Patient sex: F
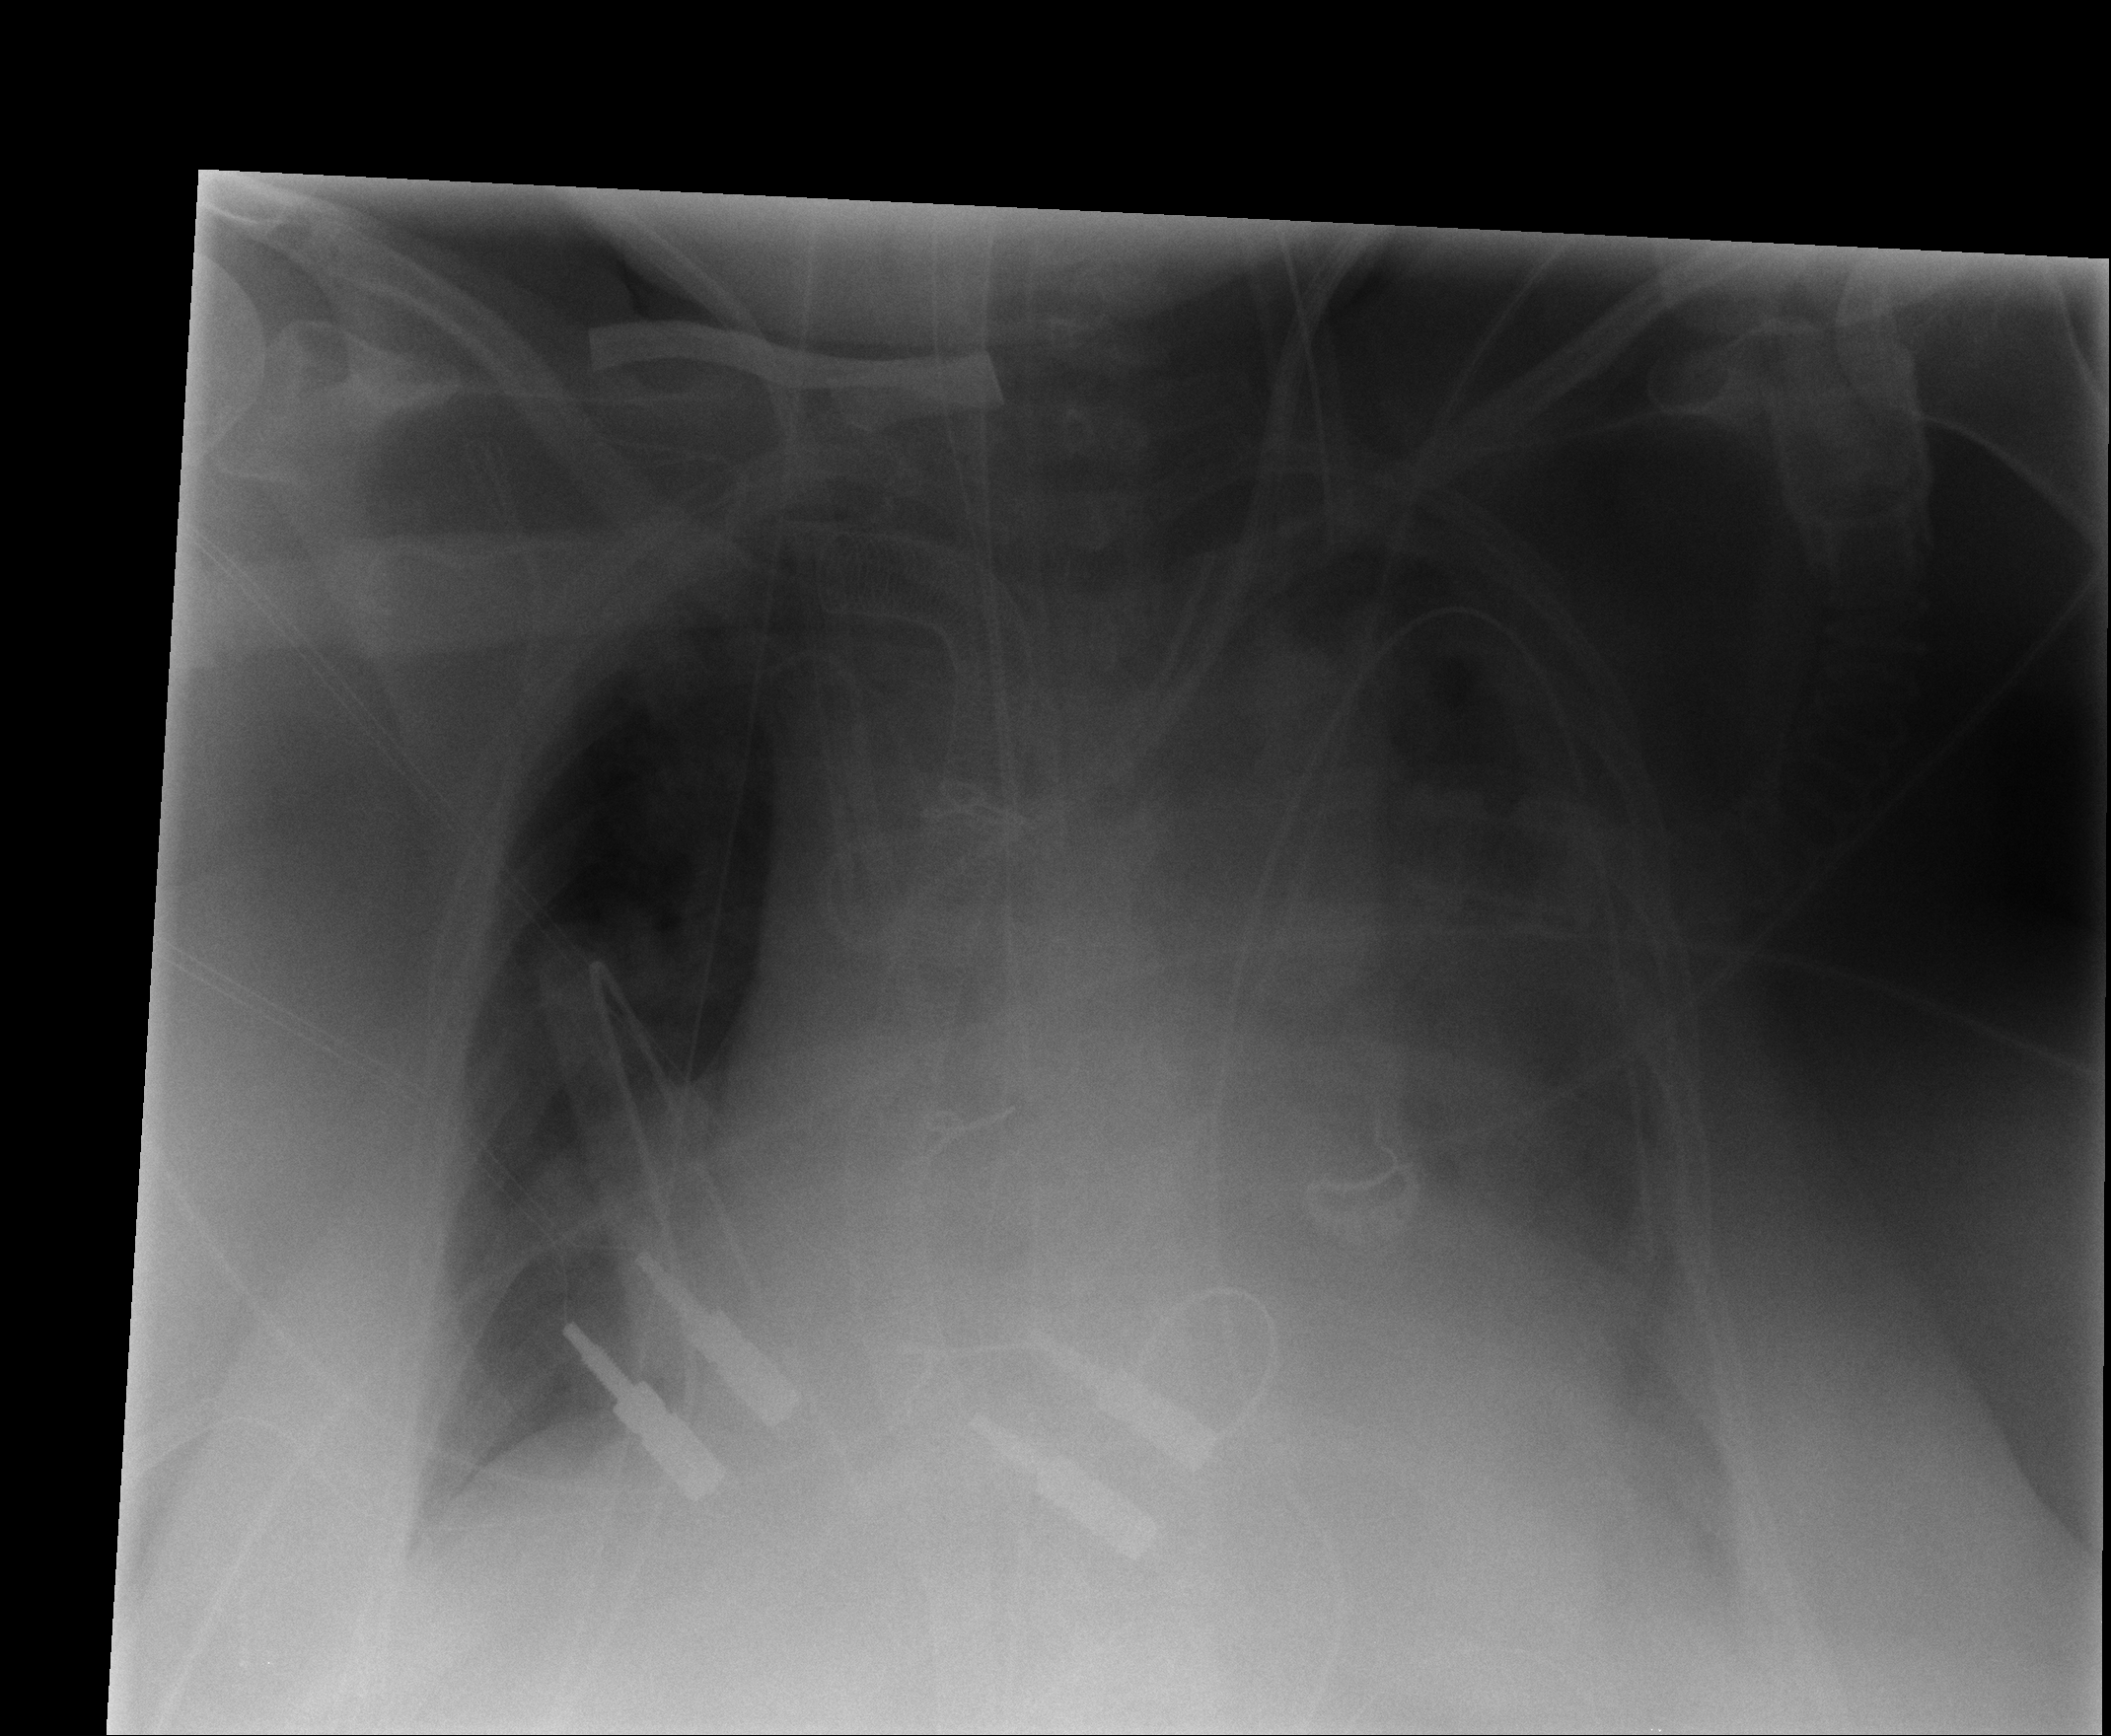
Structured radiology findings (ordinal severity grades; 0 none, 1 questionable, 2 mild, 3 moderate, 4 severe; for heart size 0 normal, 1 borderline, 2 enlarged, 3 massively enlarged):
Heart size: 0
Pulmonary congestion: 3
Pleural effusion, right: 0
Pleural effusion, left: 0
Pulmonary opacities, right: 2
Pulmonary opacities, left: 3
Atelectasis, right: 2
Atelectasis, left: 2